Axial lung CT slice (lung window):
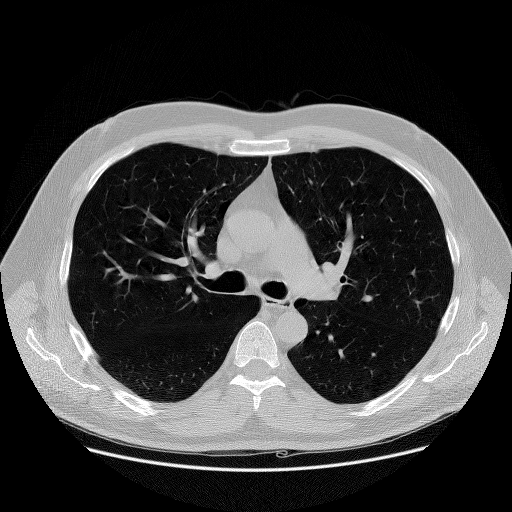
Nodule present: no